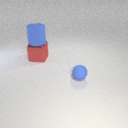
small blue rubber sphere in front of large red metal cube